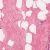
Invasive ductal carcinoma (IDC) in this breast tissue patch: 0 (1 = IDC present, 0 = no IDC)